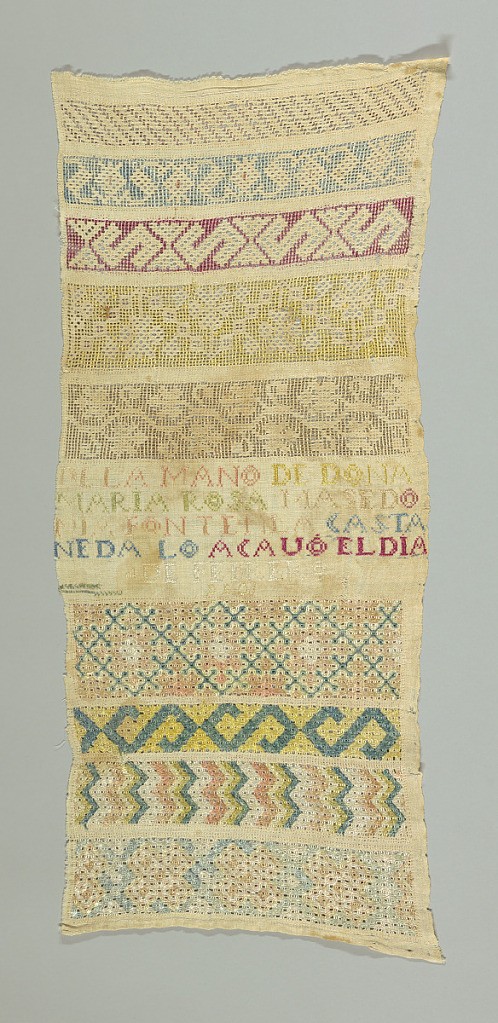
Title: Sampler
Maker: Maria Rosa Masedo
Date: possibly 1803
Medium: silk embroidery on cotton foundation Technique: embroidered in buttonhole, cross, long-armed cross, interlaced looping stitches and withdrawn element work with needle made fillings including aztec stitch, on plain weave foundation
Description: Nine bands of withdrawn element work embroidered with colored silks in geometric designs. Inscription in center.